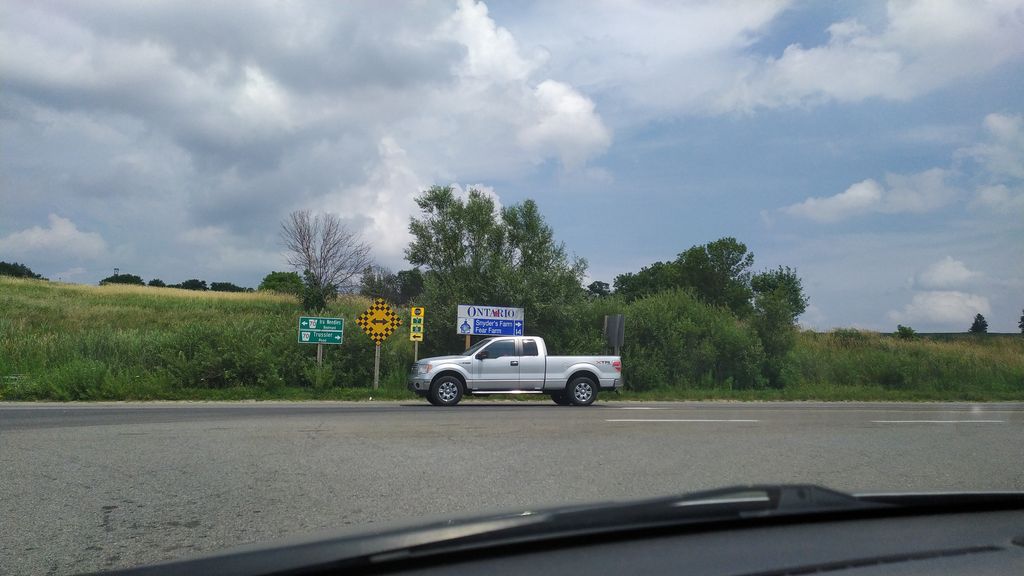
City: kitchener-waterloo